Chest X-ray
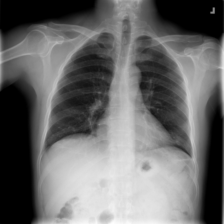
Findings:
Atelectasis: negative
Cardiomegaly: negative
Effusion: negative
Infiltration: positive
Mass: negative
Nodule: negative
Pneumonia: negative
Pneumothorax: negative
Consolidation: negative
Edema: negative
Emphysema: negative
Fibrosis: negative
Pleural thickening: negative
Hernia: negative